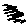
Label: zigzag